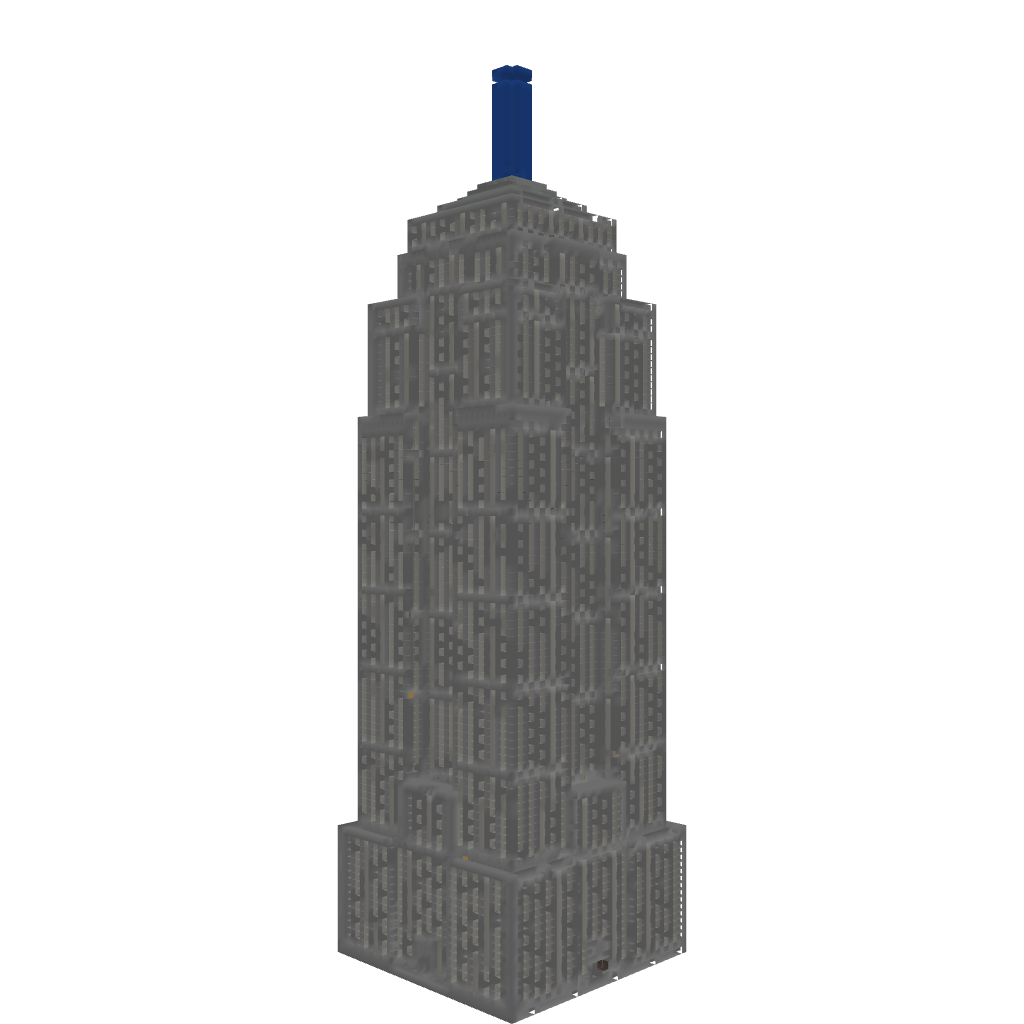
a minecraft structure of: Empire State Building